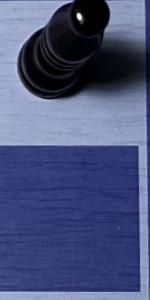
Label: Empty